Question: I'm writing a pretty simple line, but it's hard for me to see what I've actually written, because my image title is displayed as an icon in xcode.
I want to see it as:
'''
thing.image = picture.png
'''
But instead I see it as:
'''
thing.image = an actual icon is here in the code for some weird purpose I can't understand
'''
I've searched with no luck. Any help is greatly appreciated. Thank you!
**edit: I'm assuming it's an icon placeholder... it displays as a small white box.
**edit: here's a ss of how my code looks:

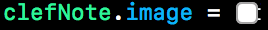
Answer: '''
thing.image = UIImage(named:"picture.png")
'''